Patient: sex F, age 52
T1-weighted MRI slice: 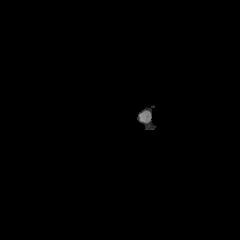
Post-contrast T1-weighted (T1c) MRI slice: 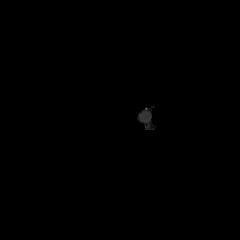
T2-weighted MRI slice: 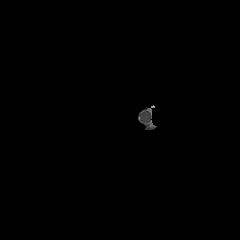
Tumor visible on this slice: no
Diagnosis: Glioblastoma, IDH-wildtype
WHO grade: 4